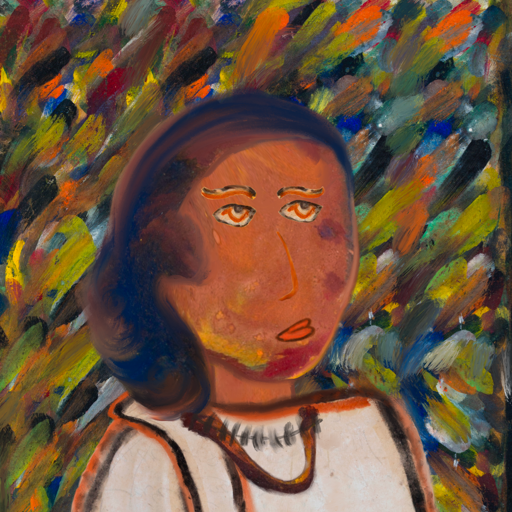
Background: An_Impression, Head And Neck Side: Mother_And_Son_Son, Face Side: Experience, Bust: Roy_Bahadur, Hair Side: Mother_And_Son_Son, Head Accessory: Blank, Second Necklace: Comrade, Necklace: In_The_Sun, Baby: Blank